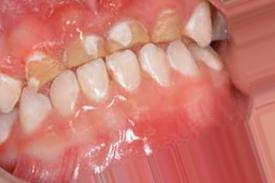
Condition: Caries